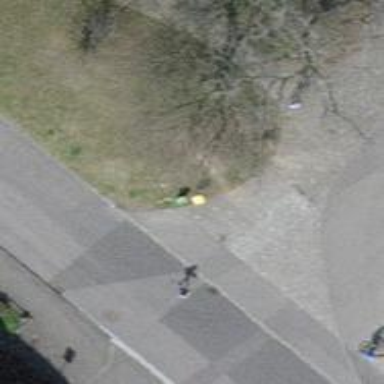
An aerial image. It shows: Post box.